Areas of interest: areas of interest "Bank"
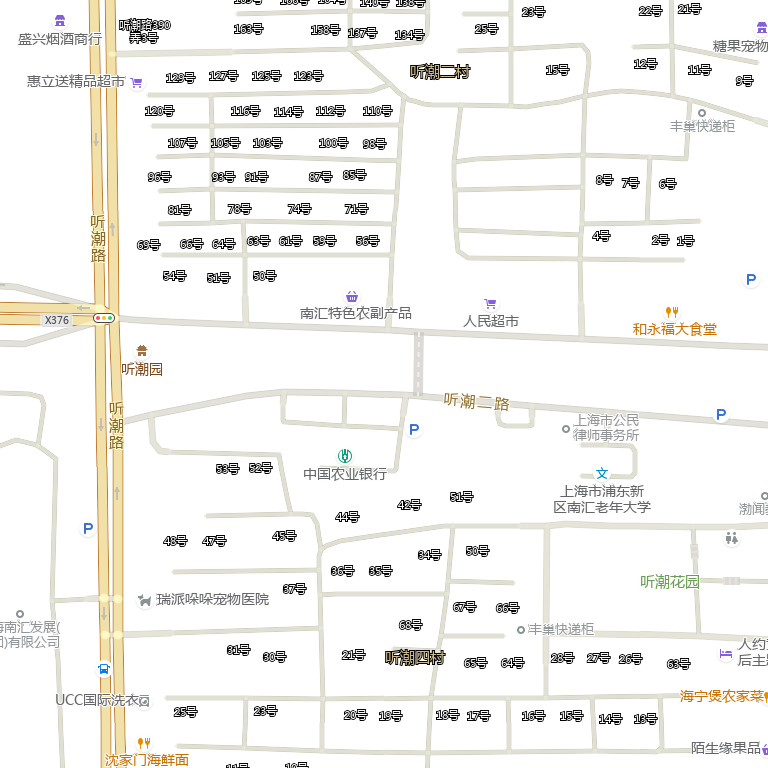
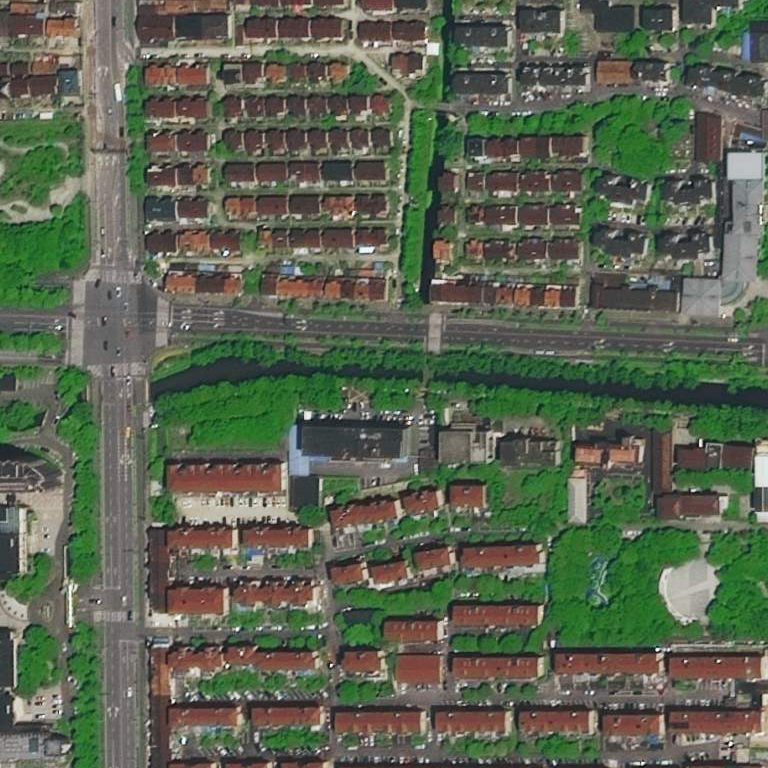